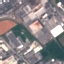
Label: Industrial